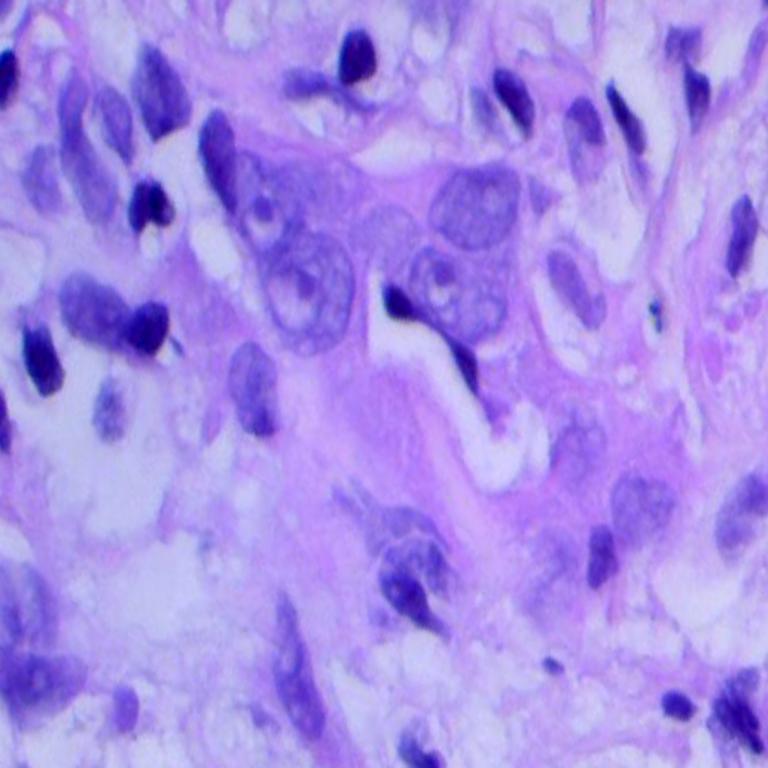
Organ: lung
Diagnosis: adenocarcinomas